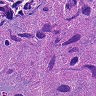
Metastatic tissue present: yes